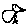
Label: bird